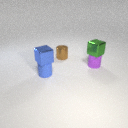
small purple rubber cylinder below small green metal cube